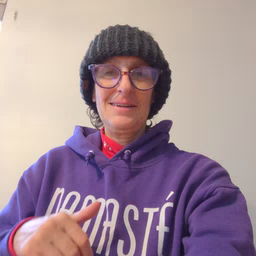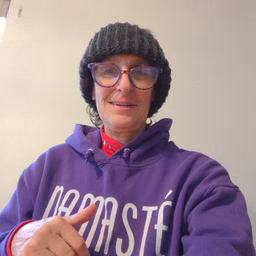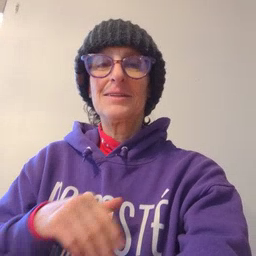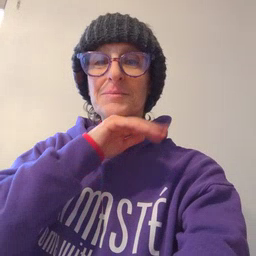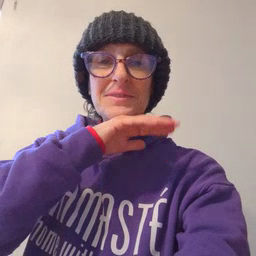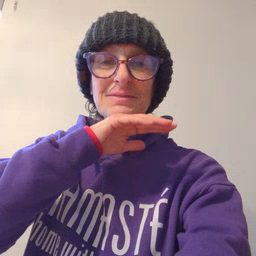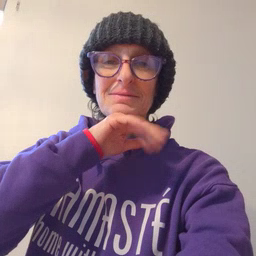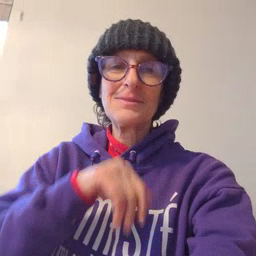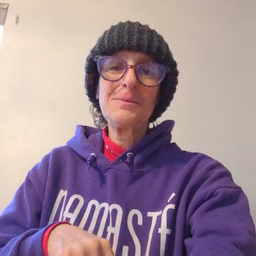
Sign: pig